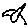
Label: bird